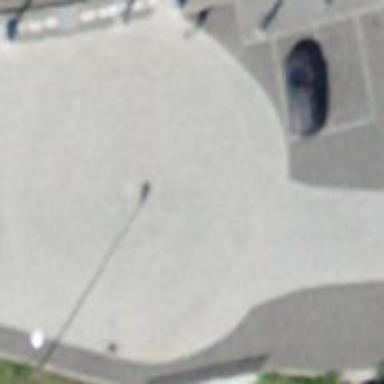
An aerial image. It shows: Circular turning circle on the road.